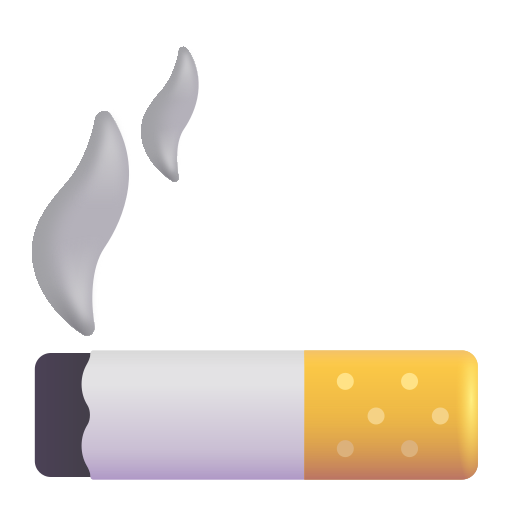
cigarette color